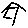
Label: house